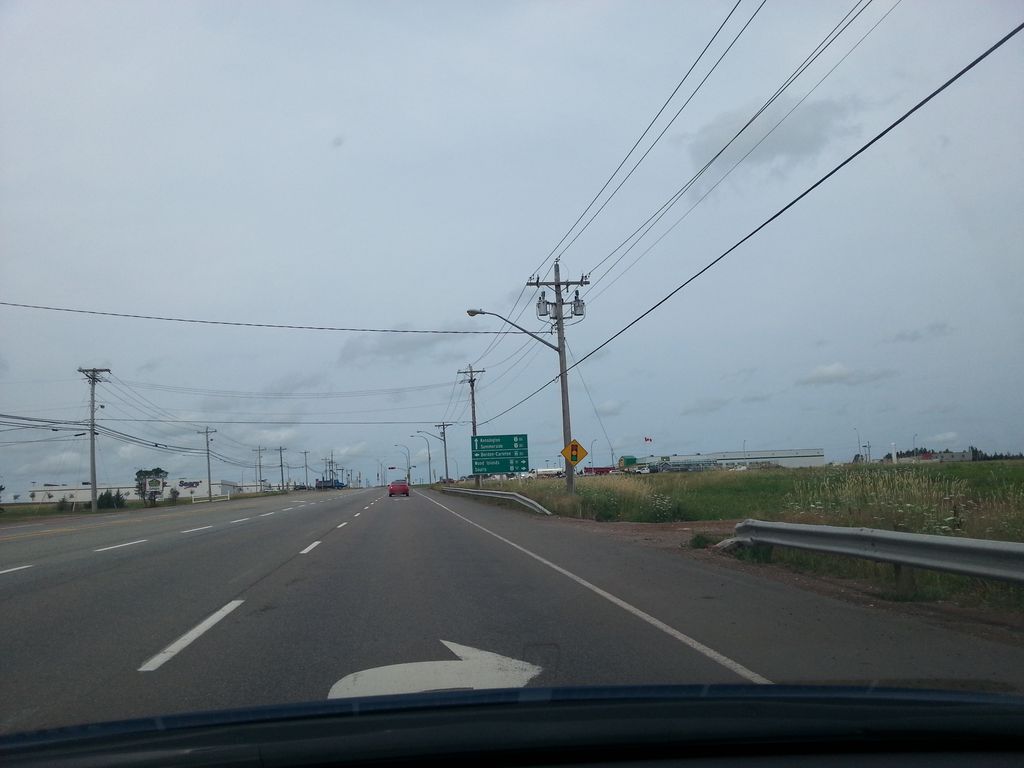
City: charlottetown